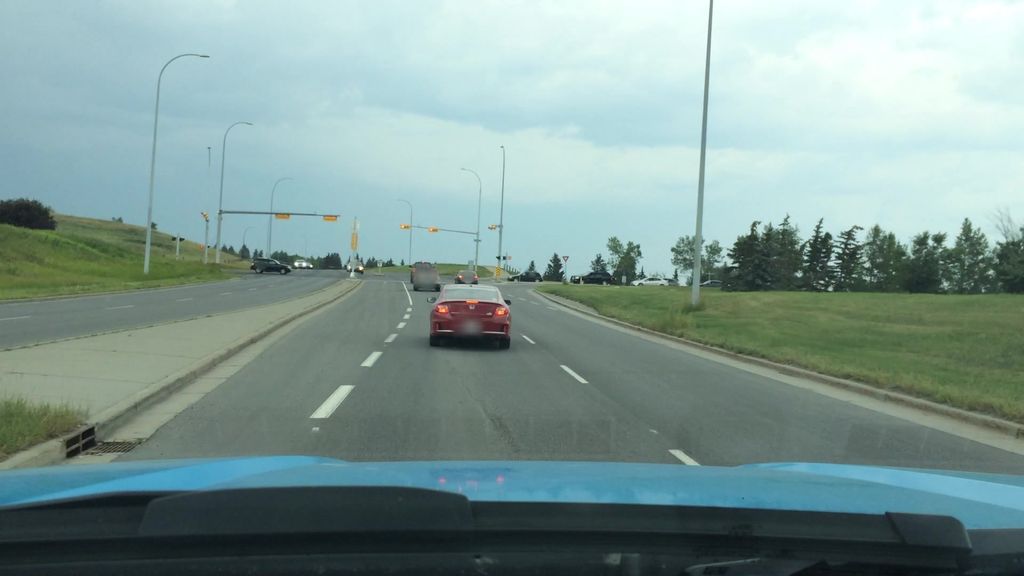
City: calgary